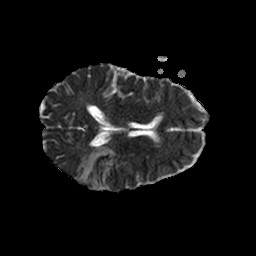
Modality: ADC
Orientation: axial
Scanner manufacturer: philips
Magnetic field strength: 1.5 T
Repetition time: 3.484 s
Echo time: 0.07039 s